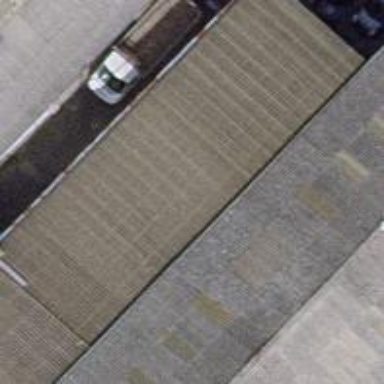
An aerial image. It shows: View of roof of building.